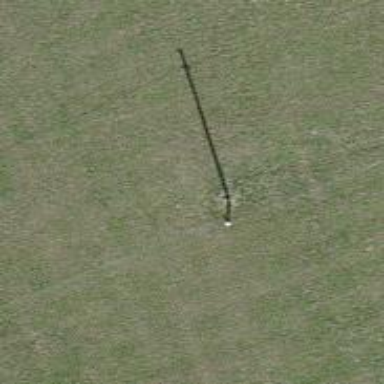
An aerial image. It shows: Power pole.